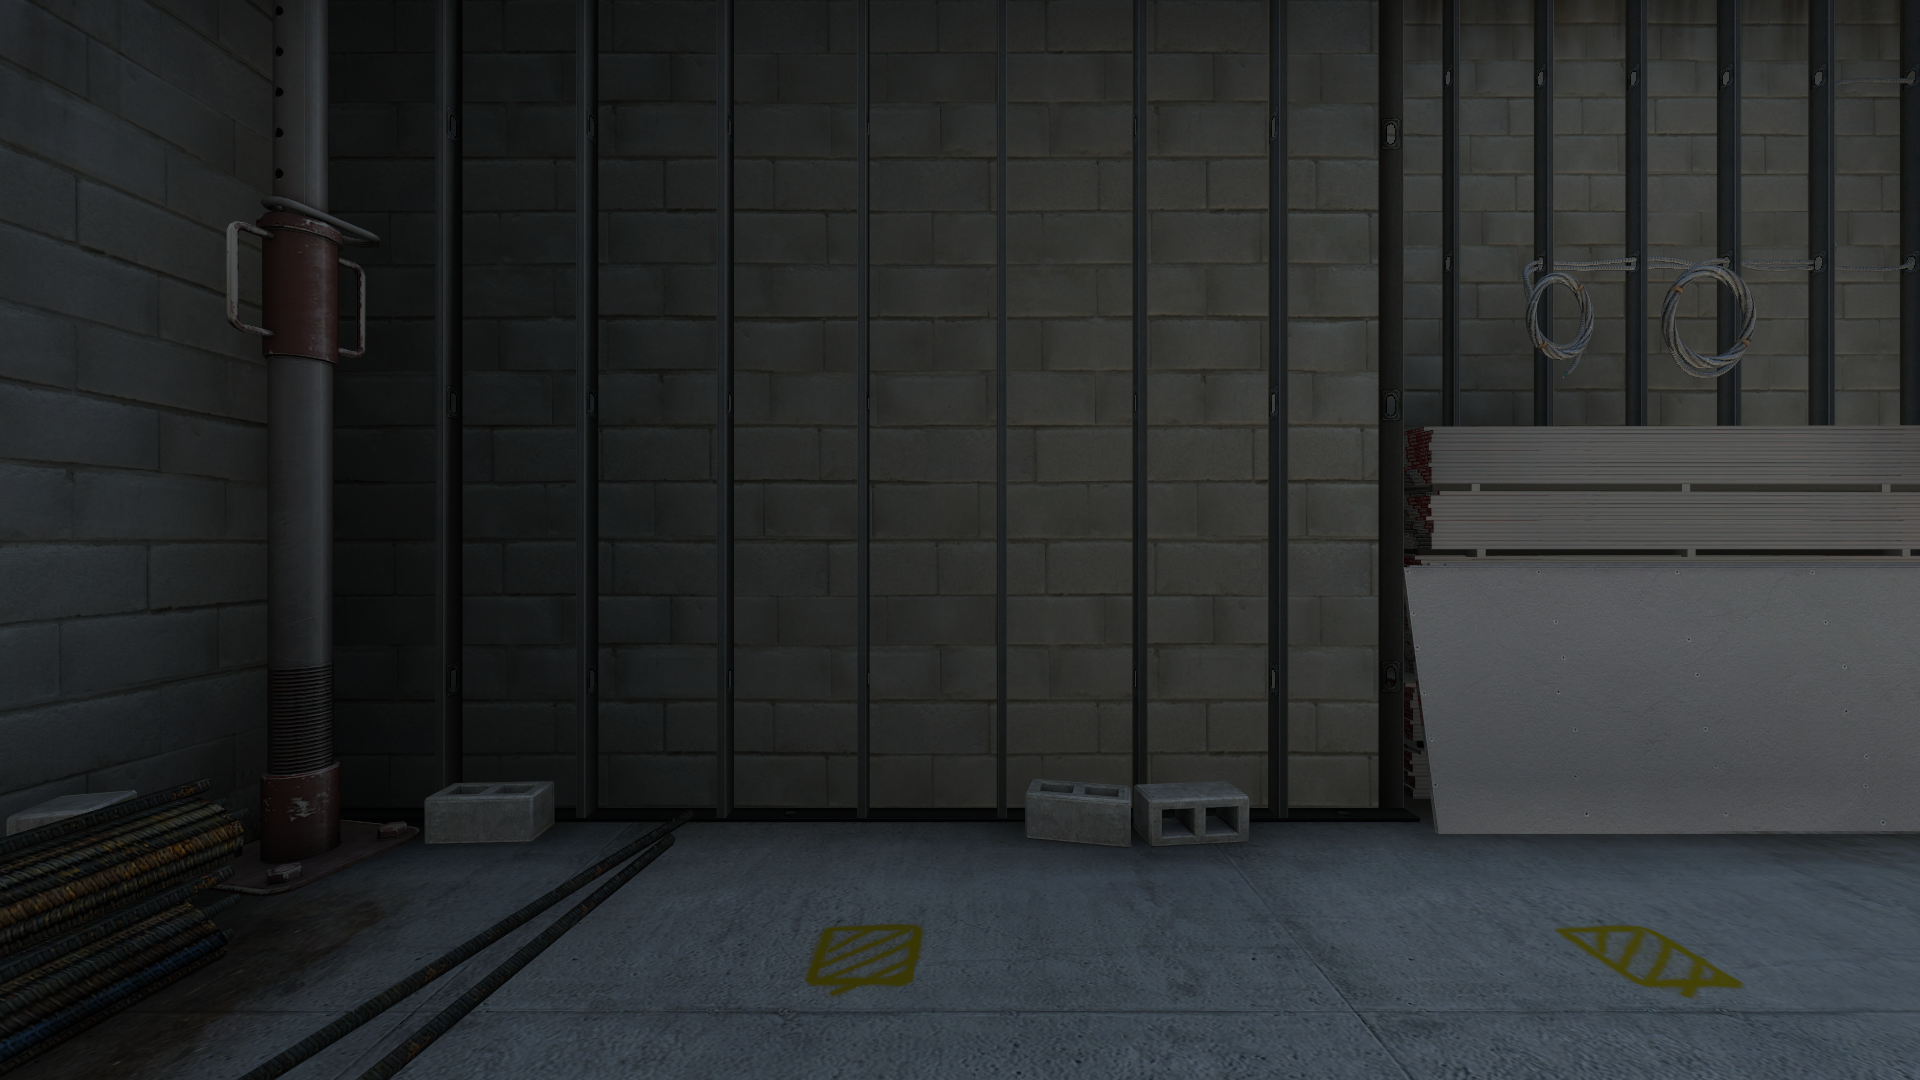
Map: de_vertigo